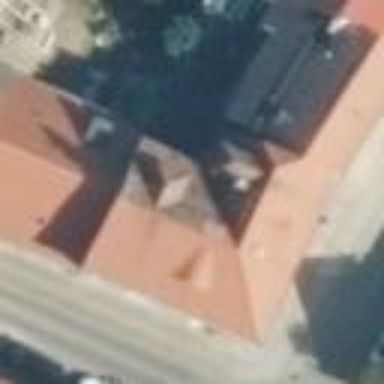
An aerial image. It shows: Red side-hipped roof made of roof tiles on apartment building.